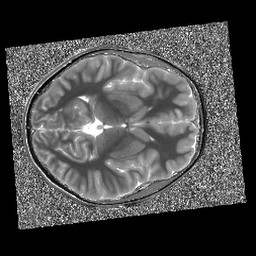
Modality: T1map
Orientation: axial
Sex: female
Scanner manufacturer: siemens
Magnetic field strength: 3 T
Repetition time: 5 s
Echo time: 0.00368 s